Interaction volume radius: 5 \u00c5
Interaction volume height: 15 \u00c5
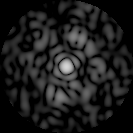
Disorder parameter: 0.8117